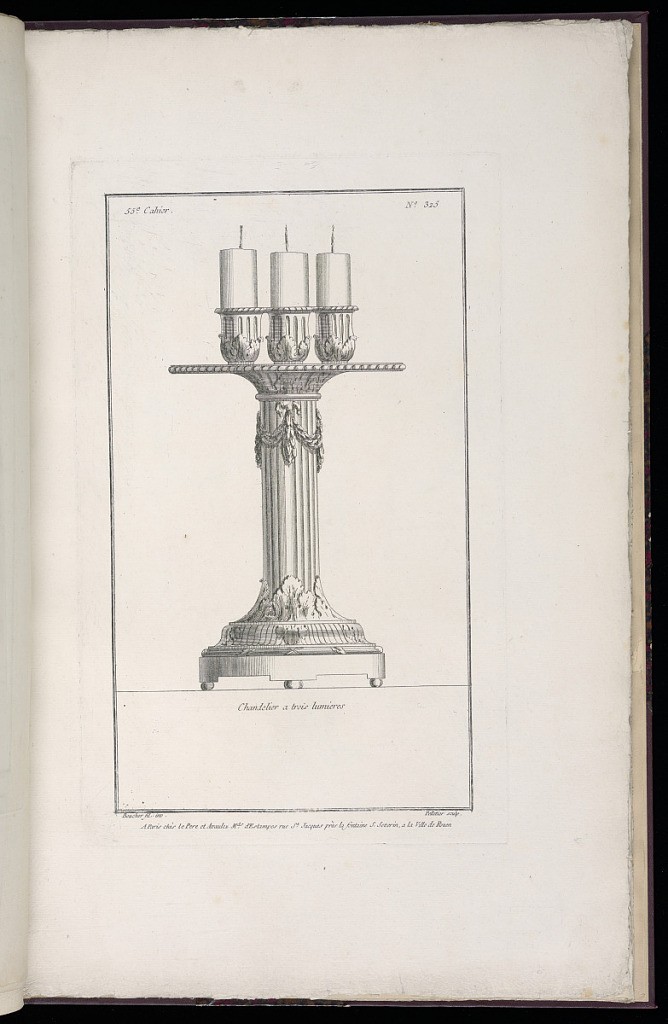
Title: Chandelier à trois lumières
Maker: Juste-François Boucher, French, 1736 – 1782
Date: ca. 1775
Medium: Engraving on off white laid paper
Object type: Print
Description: Design for a candelabra with three lights, decorated with ornament motifs including acanthus leaves, fluting, and garland. The plate is signed.